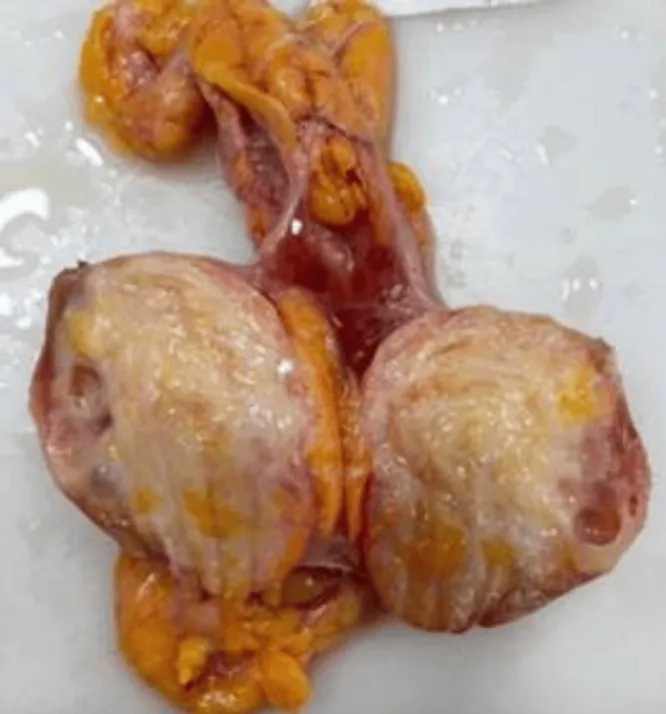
The kidney was normal, but the cut surface showed a solid mass with focal cystic areas (3 x 2 cm) occupying the lower pole of the kidney. The solid area was firm, glistening white to focally yellowish.
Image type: pathology (h&e)